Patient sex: M
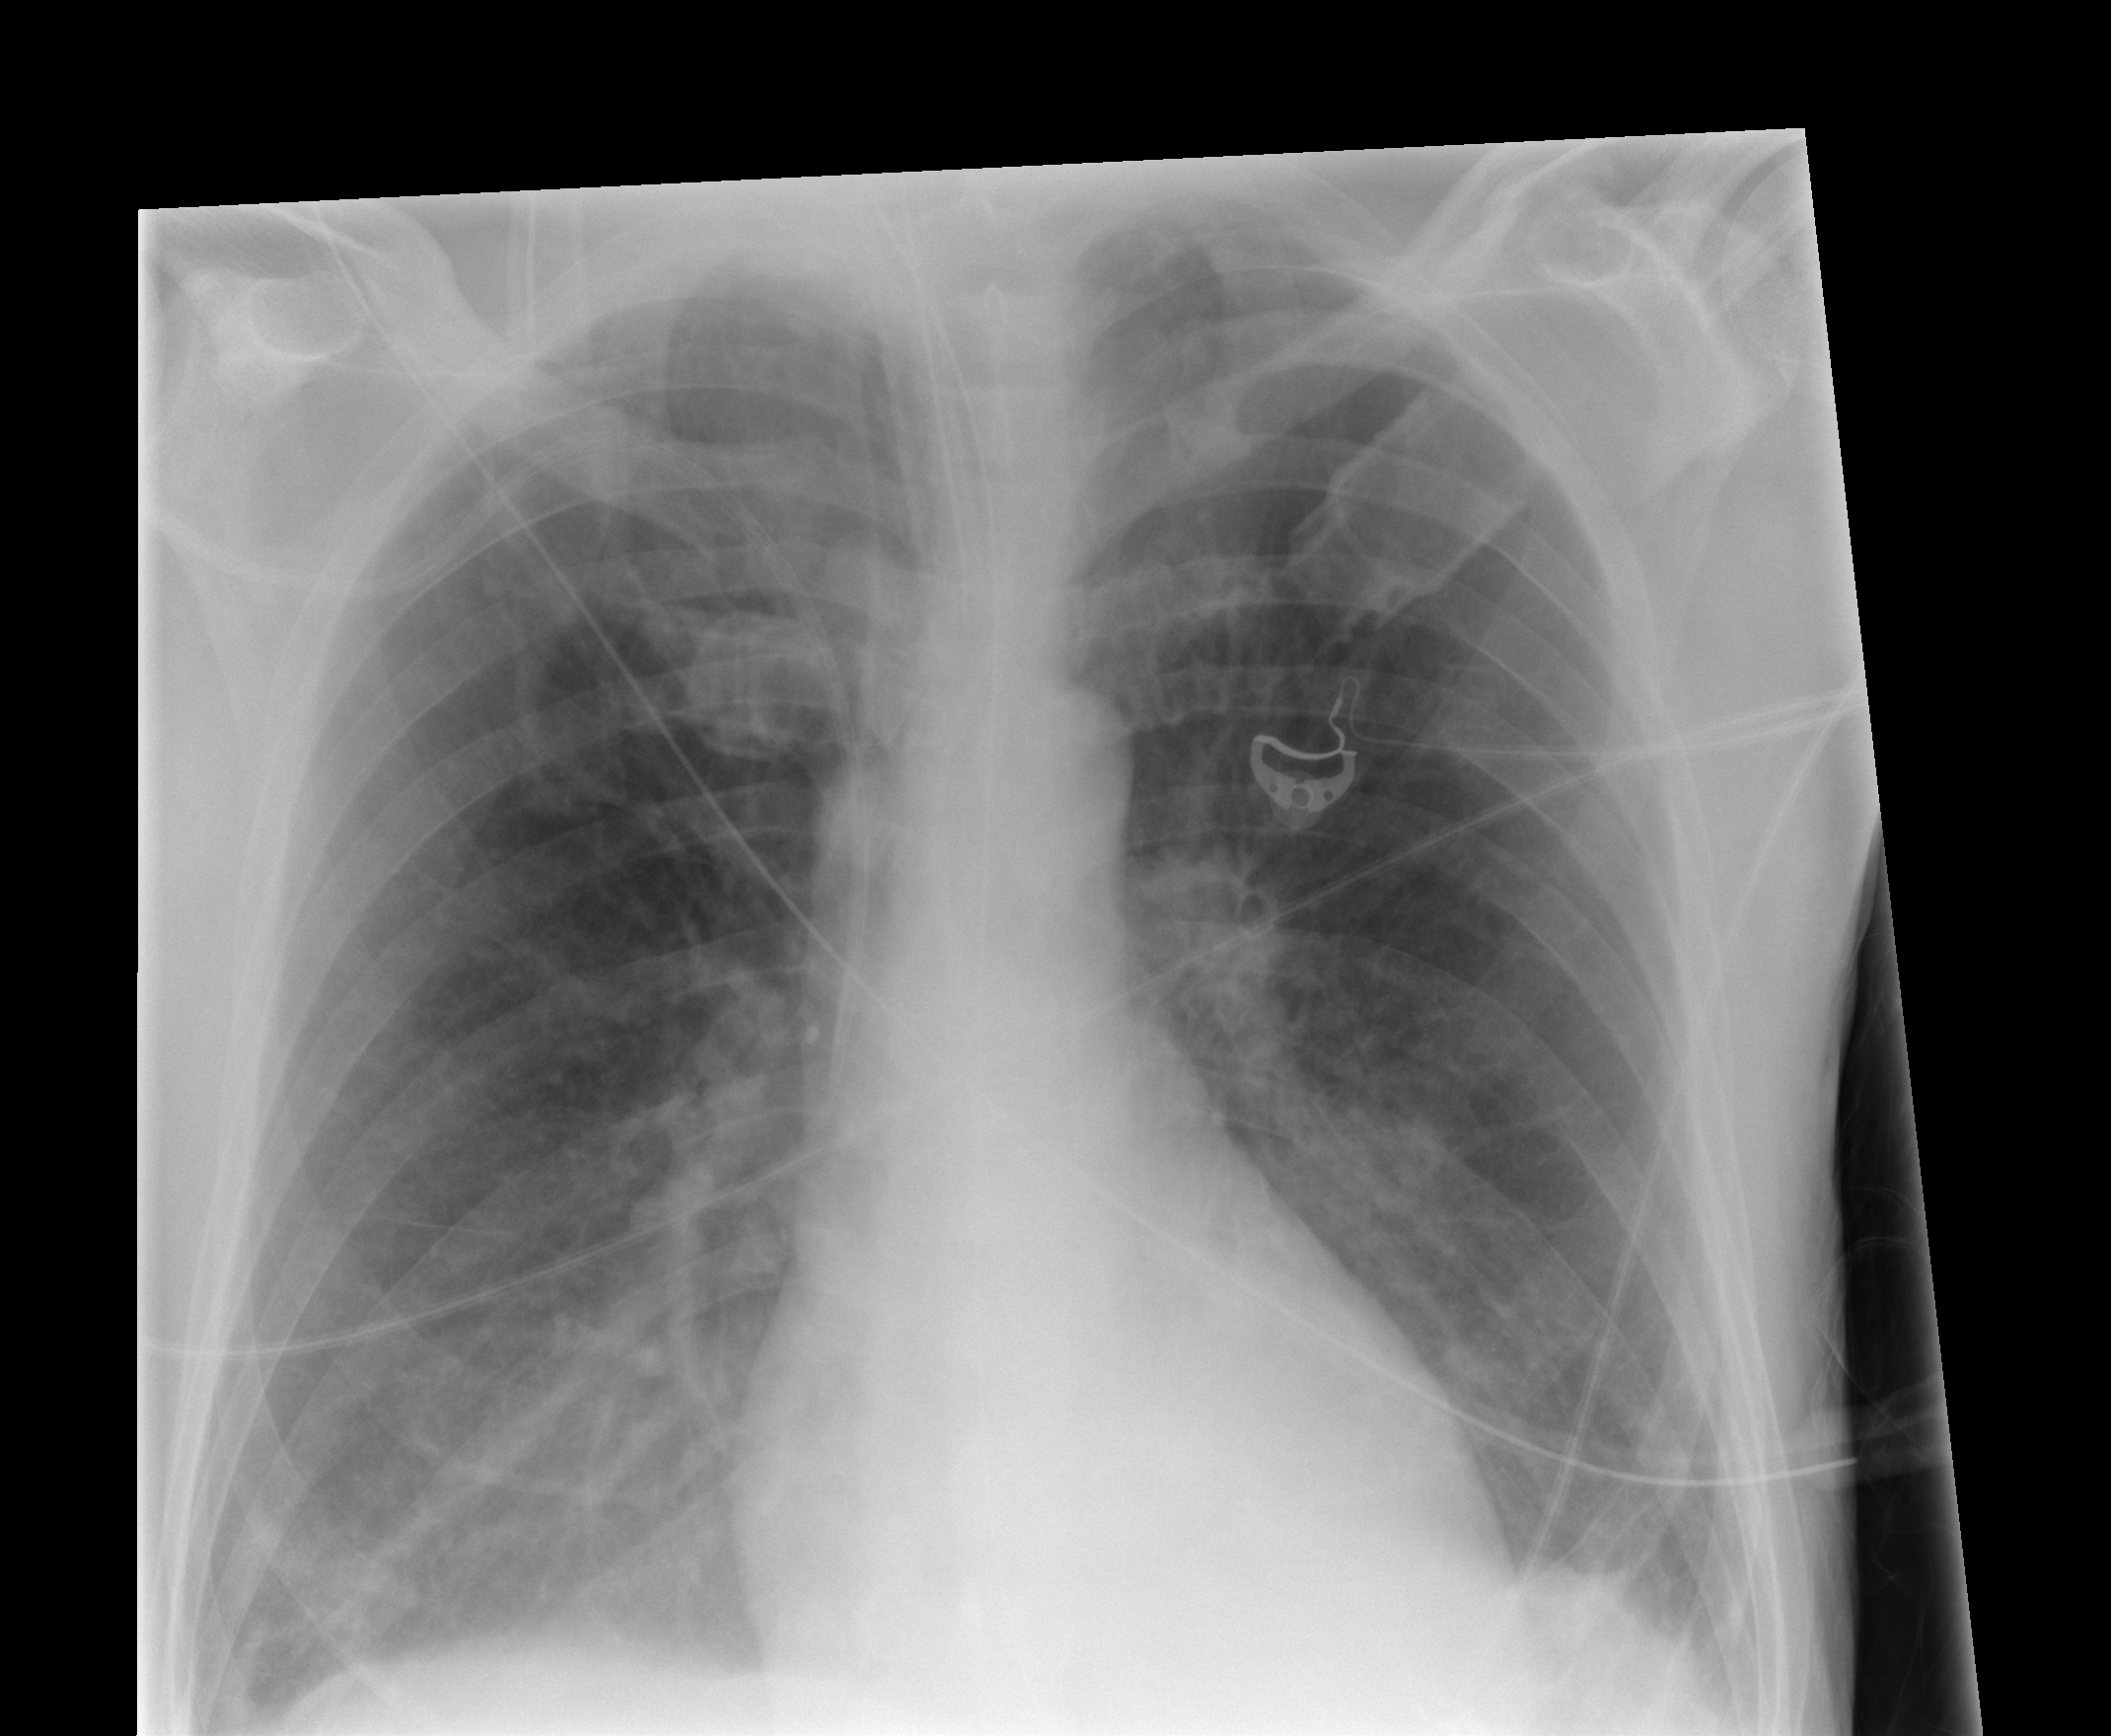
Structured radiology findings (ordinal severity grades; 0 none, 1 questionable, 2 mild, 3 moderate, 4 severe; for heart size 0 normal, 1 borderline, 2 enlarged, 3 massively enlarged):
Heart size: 1
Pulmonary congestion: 0
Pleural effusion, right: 1
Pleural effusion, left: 2
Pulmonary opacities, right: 2
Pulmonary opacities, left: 1
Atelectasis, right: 2
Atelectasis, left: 2